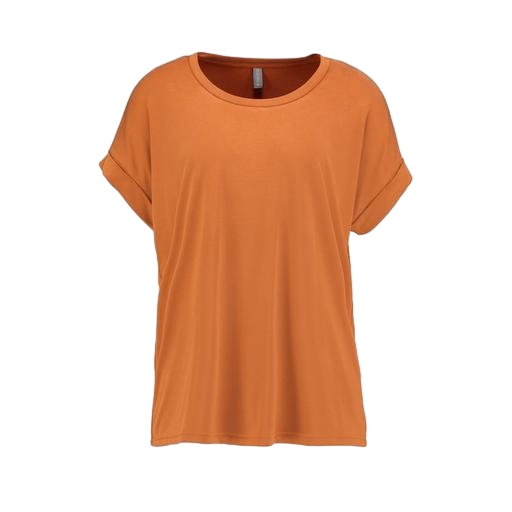
loose fit t-shirt, boxy fit t-shirt, orange ally hi-lo tee, white background